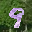
Label: 9